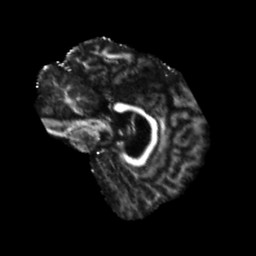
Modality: FA
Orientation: sagittal
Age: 68
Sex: male
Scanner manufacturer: siemens
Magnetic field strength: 3 T
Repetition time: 5.47 s
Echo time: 0.0854 s